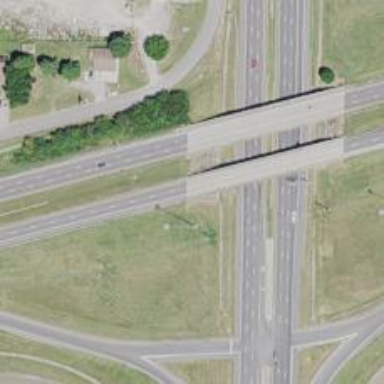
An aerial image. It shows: Trunk highway with bridge.